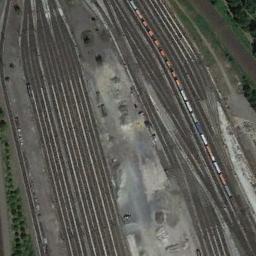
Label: railway